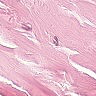
Metastatic tissue present: no